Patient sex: M
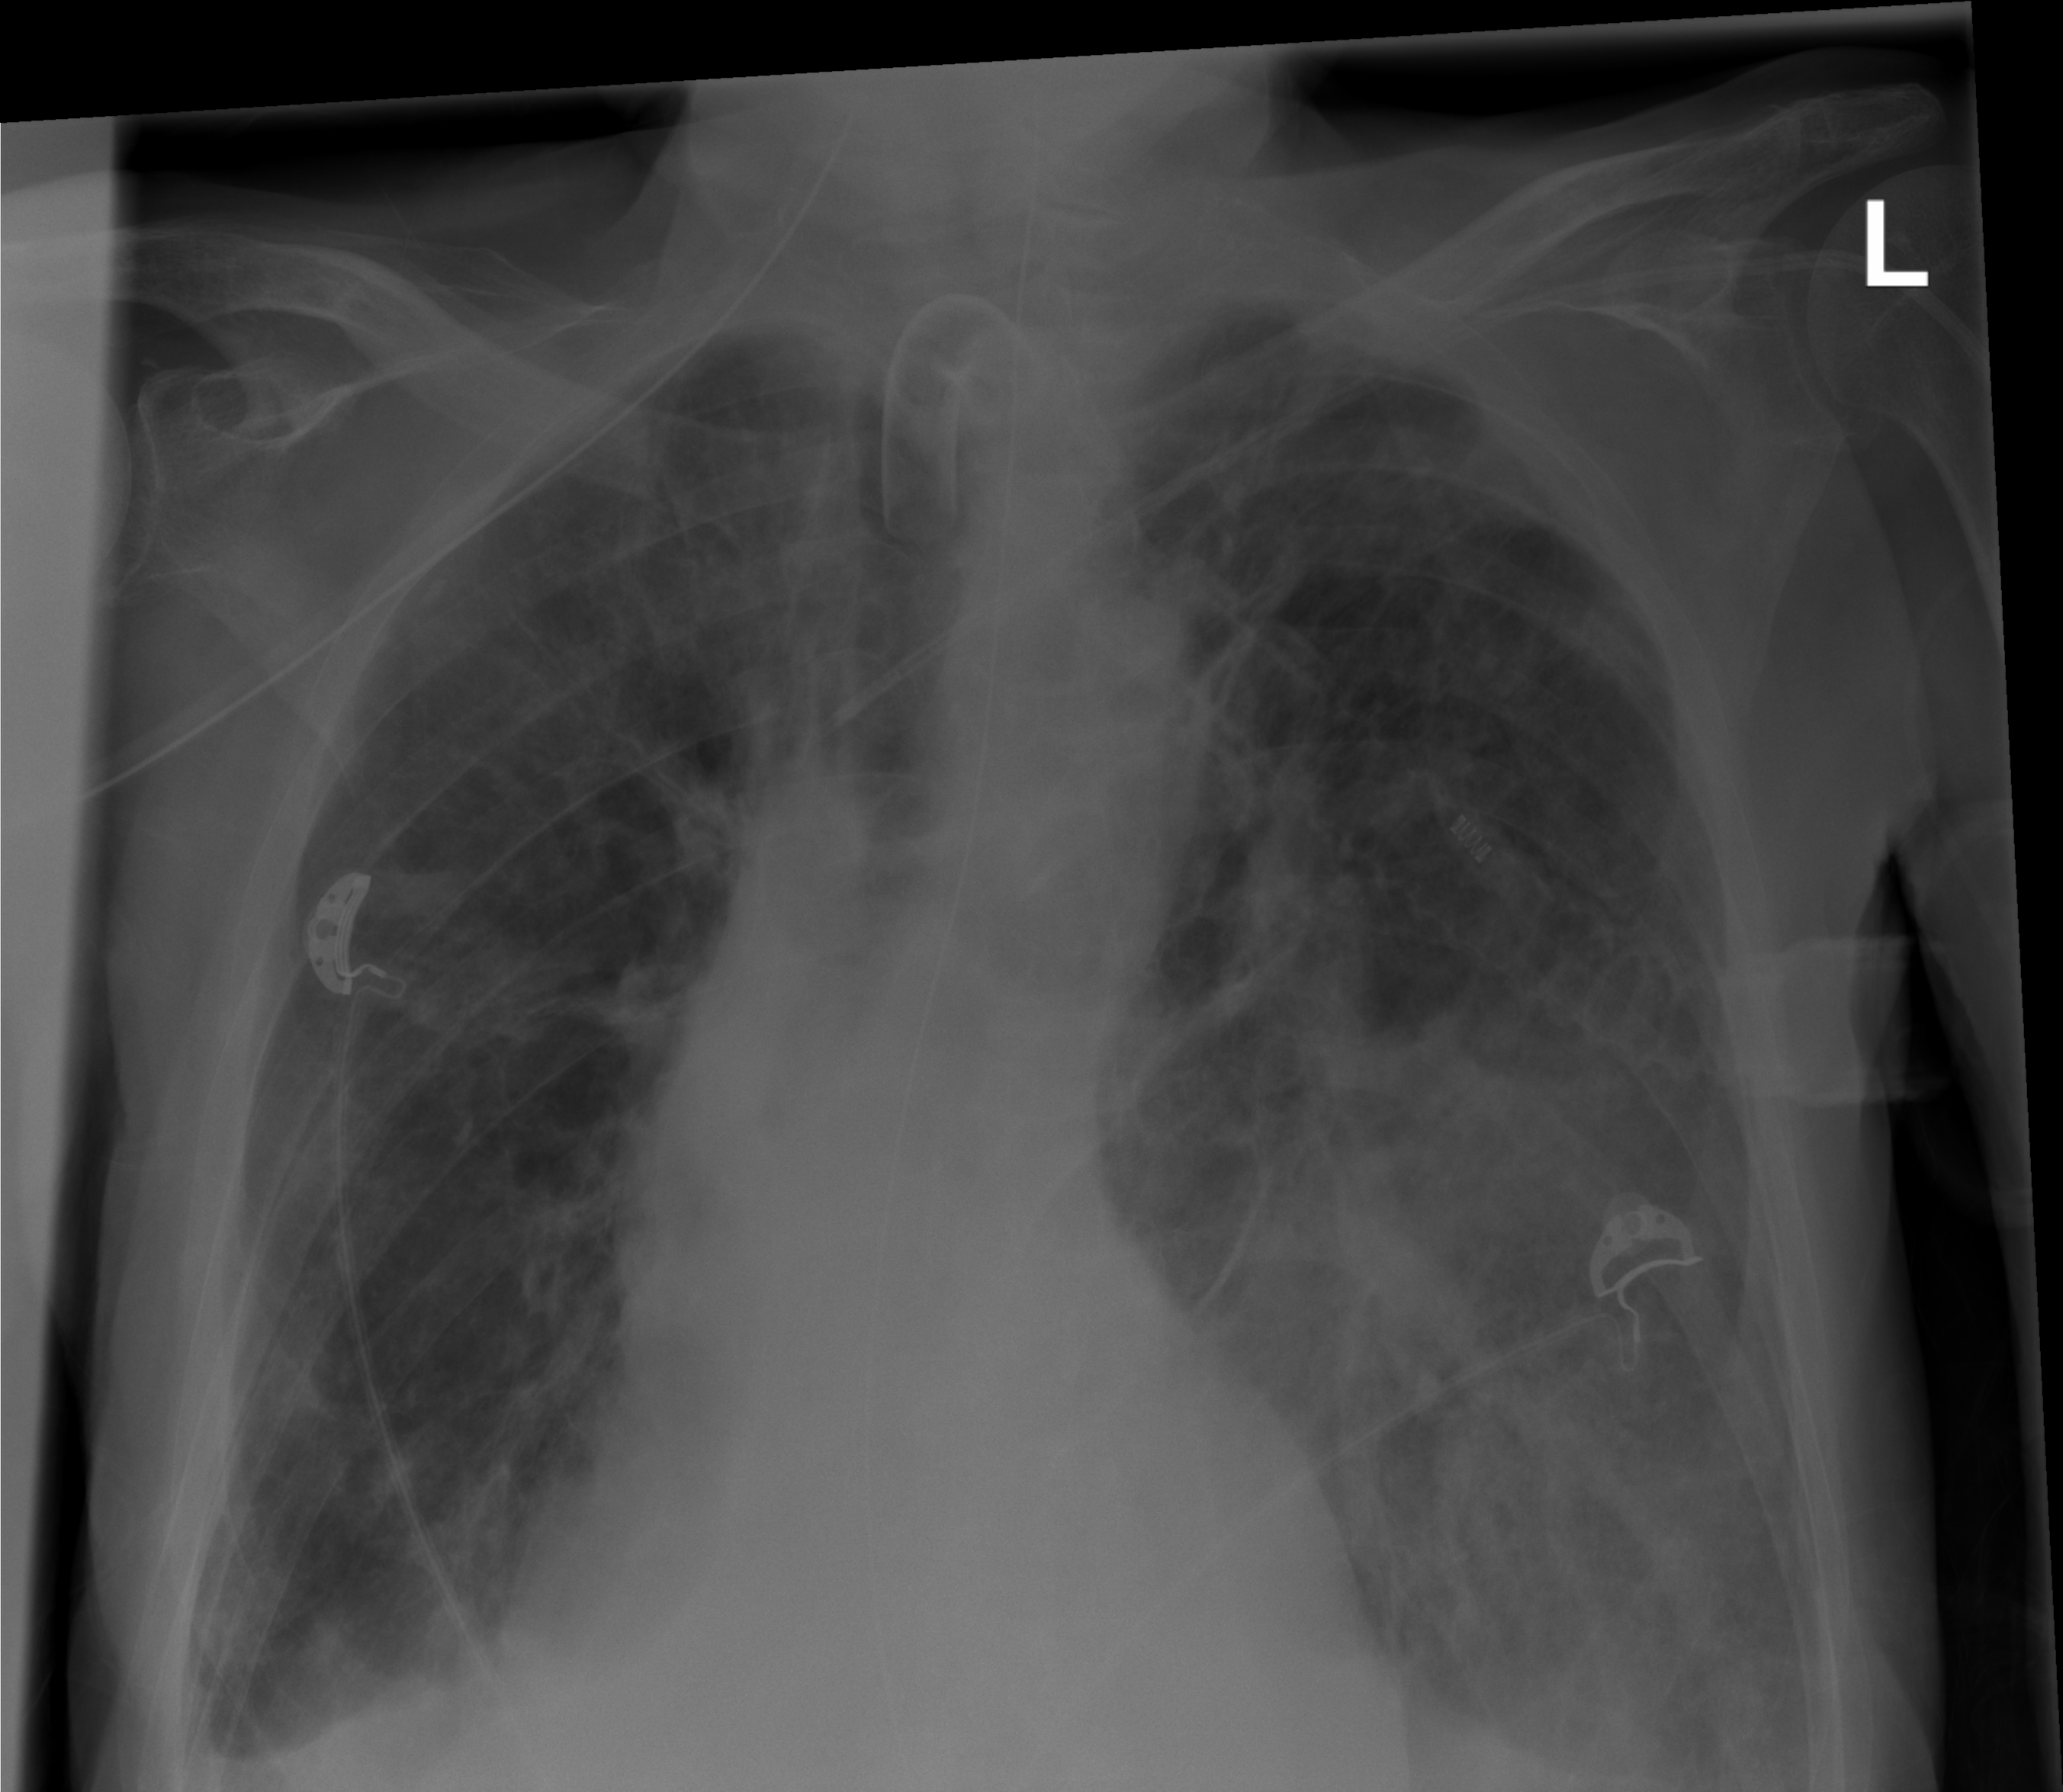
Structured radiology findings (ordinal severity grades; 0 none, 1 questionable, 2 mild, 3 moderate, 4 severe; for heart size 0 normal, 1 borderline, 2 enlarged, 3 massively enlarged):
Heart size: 0
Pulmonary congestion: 0
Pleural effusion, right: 2
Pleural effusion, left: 2
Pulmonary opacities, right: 2
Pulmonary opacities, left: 3
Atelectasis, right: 2
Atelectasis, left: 2